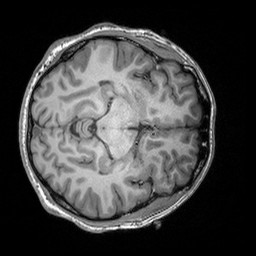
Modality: T1w
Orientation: axial
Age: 32
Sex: male
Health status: healthy
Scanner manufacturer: siemens
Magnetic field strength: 3 T
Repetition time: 2.3 s
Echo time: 0.00303 s